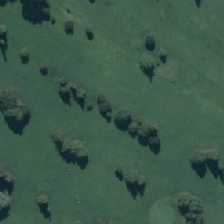
Land cover: urban_parkland